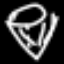
Label: diamond